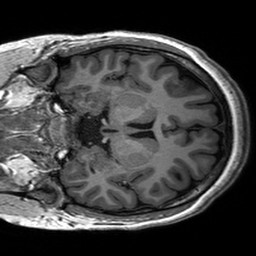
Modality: T1w
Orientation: coronal
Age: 21
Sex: female
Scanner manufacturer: siemens
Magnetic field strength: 3 T
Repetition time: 2.53 s
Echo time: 0.00227 s